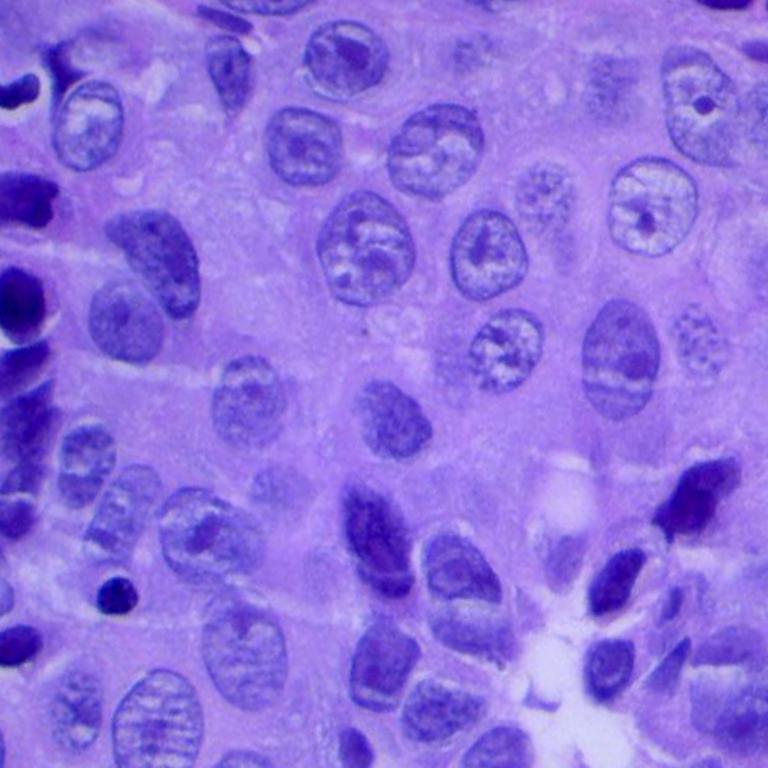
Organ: lung
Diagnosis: squamous carcinomas